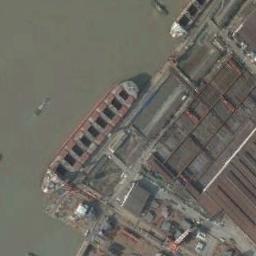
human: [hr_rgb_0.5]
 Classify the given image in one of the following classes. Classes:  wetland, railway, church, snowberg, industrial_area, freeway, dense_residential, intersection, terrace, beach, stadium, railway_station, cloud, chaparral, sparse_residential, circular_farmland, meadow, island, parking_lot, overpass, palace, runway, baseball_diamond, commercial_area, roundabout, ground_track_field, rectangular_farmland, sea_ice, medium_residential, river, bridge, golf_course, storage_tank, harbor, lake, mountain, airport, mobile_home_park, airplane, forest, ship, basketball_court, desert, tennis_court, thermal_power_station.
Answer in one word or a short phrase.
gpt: ship